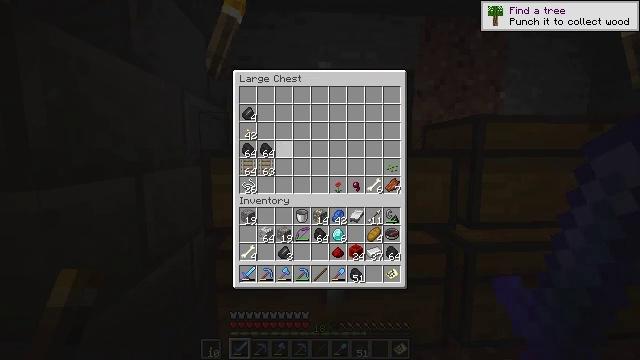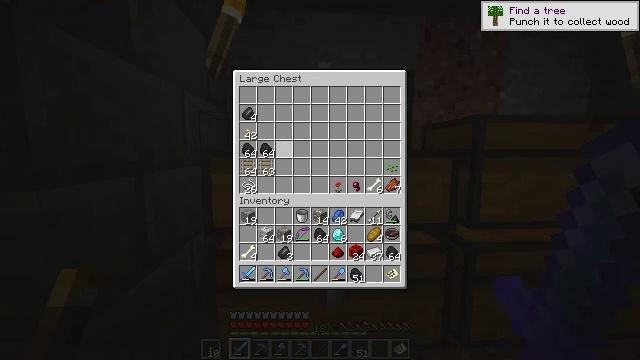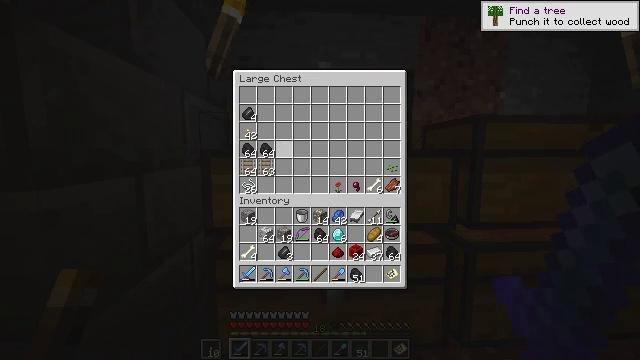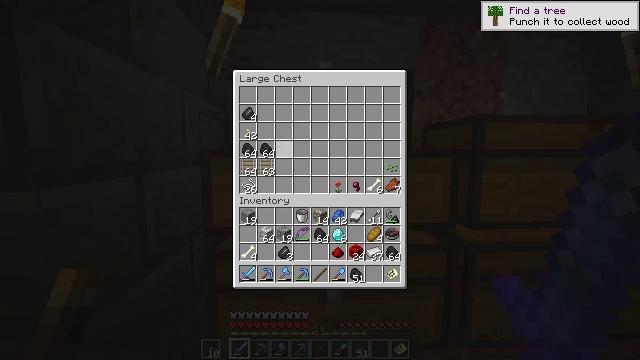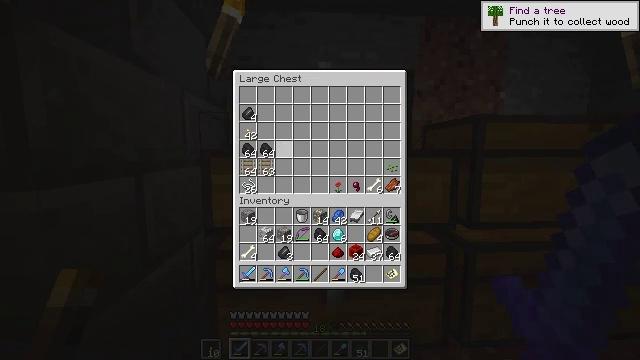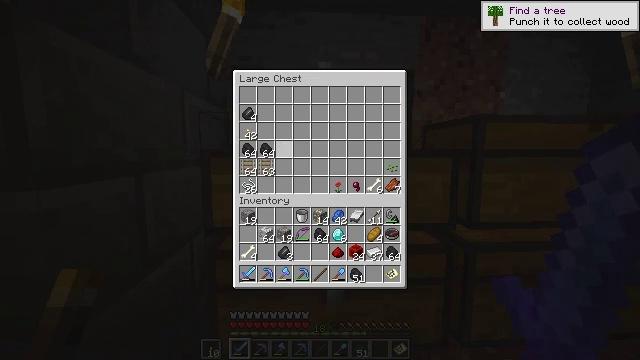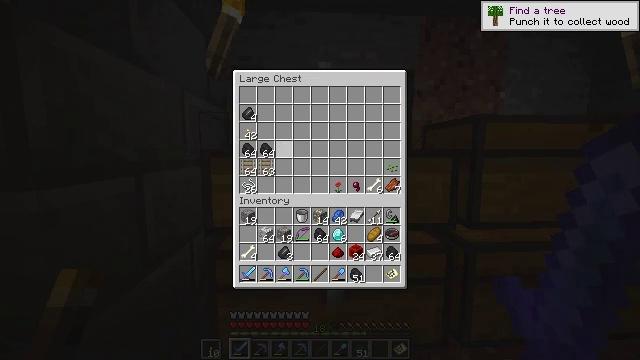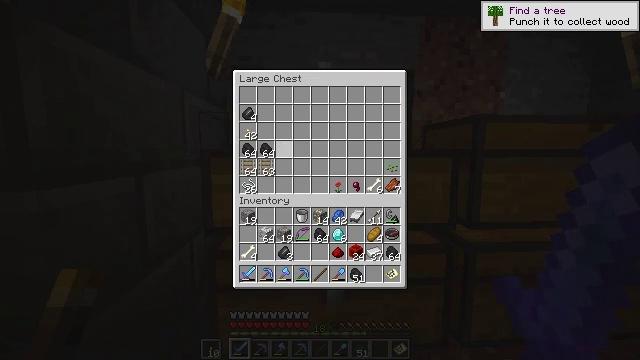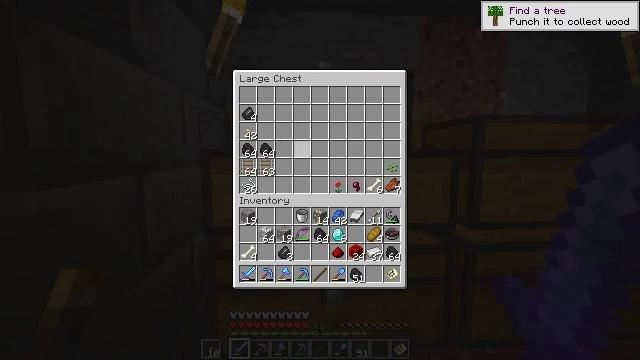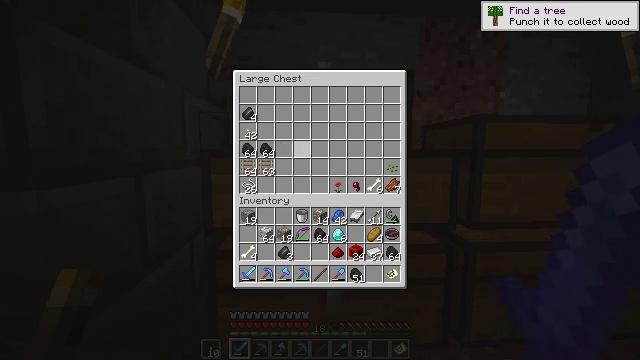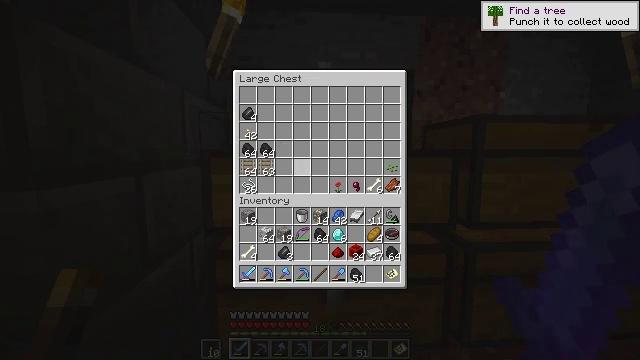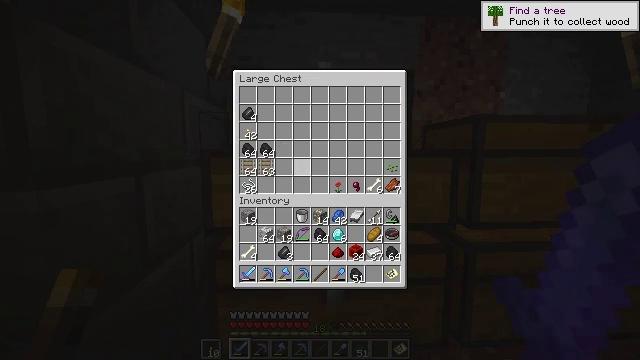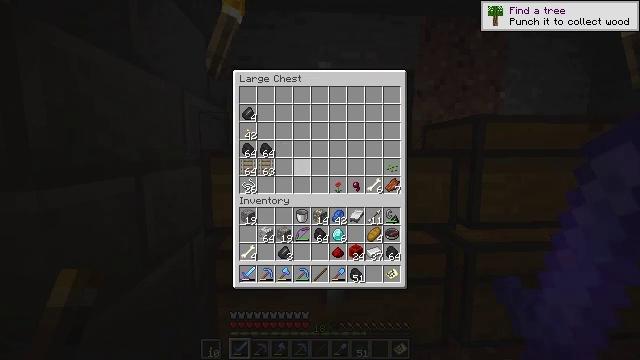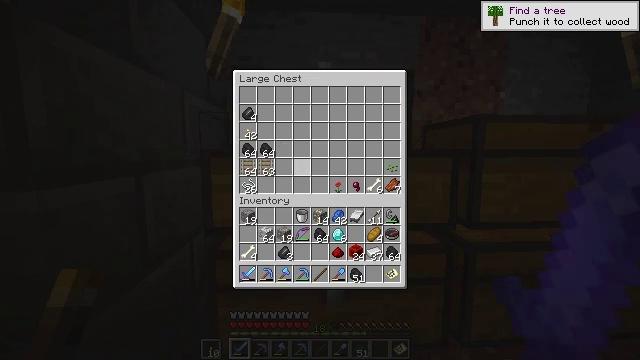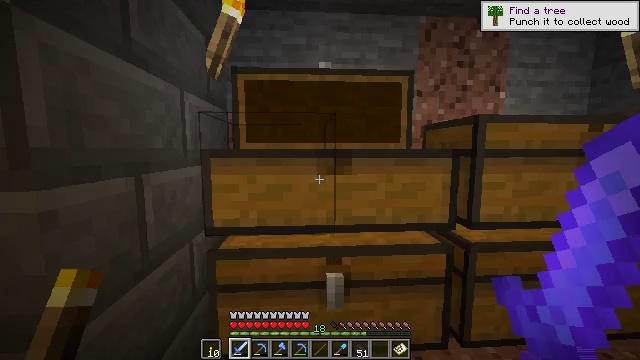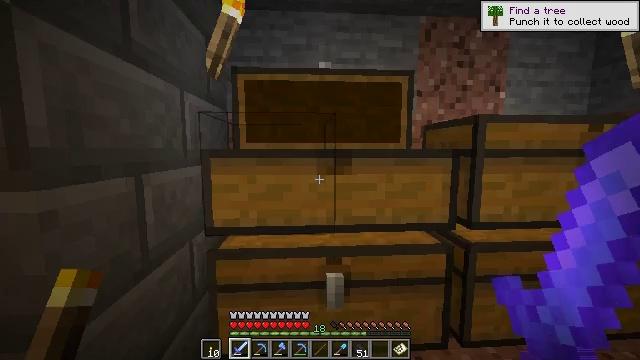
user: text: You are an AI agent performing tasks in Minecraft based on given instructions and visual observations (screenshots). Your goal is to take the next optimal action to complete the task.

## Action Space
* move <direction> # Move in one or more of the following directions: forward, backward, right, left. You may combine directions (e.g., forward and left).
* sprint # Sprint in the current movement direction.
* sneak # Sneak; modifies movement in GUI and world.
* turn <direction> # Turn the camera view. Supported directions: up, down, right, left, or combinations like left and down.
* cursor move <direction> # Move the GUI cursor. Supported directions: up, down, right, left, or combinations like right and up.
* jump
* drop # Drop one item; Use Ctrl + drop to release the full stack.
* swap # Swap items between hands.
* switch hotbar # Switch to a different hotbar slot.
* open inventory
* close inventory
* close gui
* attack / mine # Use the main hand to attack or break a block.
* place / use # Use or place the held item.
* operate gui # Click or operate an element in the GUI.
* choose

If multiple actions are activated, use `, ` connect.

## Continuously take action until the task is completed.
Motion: motion action
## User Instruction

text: Open the crafting table and craft a coal block.
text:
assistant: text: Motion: sneak
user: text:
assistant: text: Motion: sneak
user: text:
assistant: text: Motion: sneak
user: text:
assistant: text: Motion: sneak
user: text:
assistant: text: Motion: sneak
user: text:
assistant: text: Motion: sneak
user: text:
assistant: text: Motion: sneak
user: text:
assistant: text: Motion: sneak
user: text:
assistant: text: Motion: cursor move right
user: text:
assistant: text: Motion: no_op
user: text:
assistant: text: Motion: no_op
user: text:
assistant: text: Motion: no_op
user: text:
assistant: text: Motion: no_op
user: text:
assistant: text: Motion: no_op
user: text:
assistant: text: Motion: close gui
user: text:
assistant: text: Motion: no_op
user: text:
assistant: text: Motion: turn right and down
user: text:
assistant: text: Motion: turn right and down
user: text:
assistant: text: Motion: turn right and down
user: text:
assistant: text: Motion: turn right and down
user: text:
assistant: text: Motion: turn right
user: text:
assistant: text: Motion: turn right and down
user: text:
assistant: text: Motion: turn right and down
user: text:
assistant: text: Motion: turn right and down
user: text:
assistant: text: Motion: turn right and down
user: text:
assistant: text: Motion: turn right
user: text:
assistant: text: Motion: turn right and up
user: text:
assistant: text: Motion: turn right and up
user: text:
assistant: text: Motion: turn left and up
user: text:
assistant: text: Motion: turn left and up